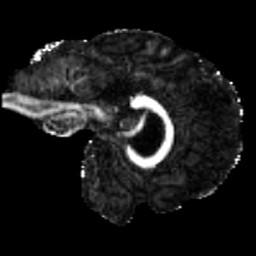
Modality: FA
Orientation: sagittal
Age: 26
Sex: male
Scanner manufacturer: siemens
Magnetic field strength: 3 T
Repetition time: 3.5 s
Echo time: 0.086 s